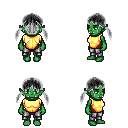
a pixel art fantasy rpg character, female body template, orc, green skin, gold chest armor, metal pants, gray twin-tailed hairstyle, four views (front, back, left, right), 2x2 character sprite sheet, small pixel art, hard edges, no anti-aliasing